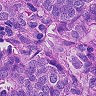
Metastatic tissue present: yes